Question: I used k-means cluster algorithm on a data-frame df1 and the result is shown in the picture below.
'''
library(ade4)
df1 <- data.frame(x=runif(100), y=runif(100))
plot(df1)
km <- kmeans(df1, centers=3)
kmeansRes<-factor(km$cluster)
s.class(df1,fac=kmeansRes, add.plot=TRUE, col=rainbow(nlevels(kmeansRes)))
'''

Is there a possibility to add to the data frame information from which cluster does the observation come from?
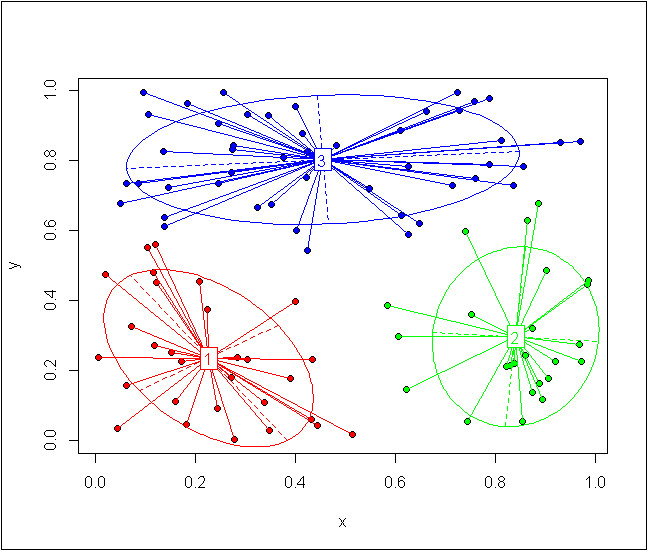
Answer: You already have the information you want:
'''
kmeansRes<-factor(km$cluster)
'''
just add it to your data frame as additional column.
'''
df1$cluster <- km$cluster
'''